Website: home-depot
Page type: delivery-shipping
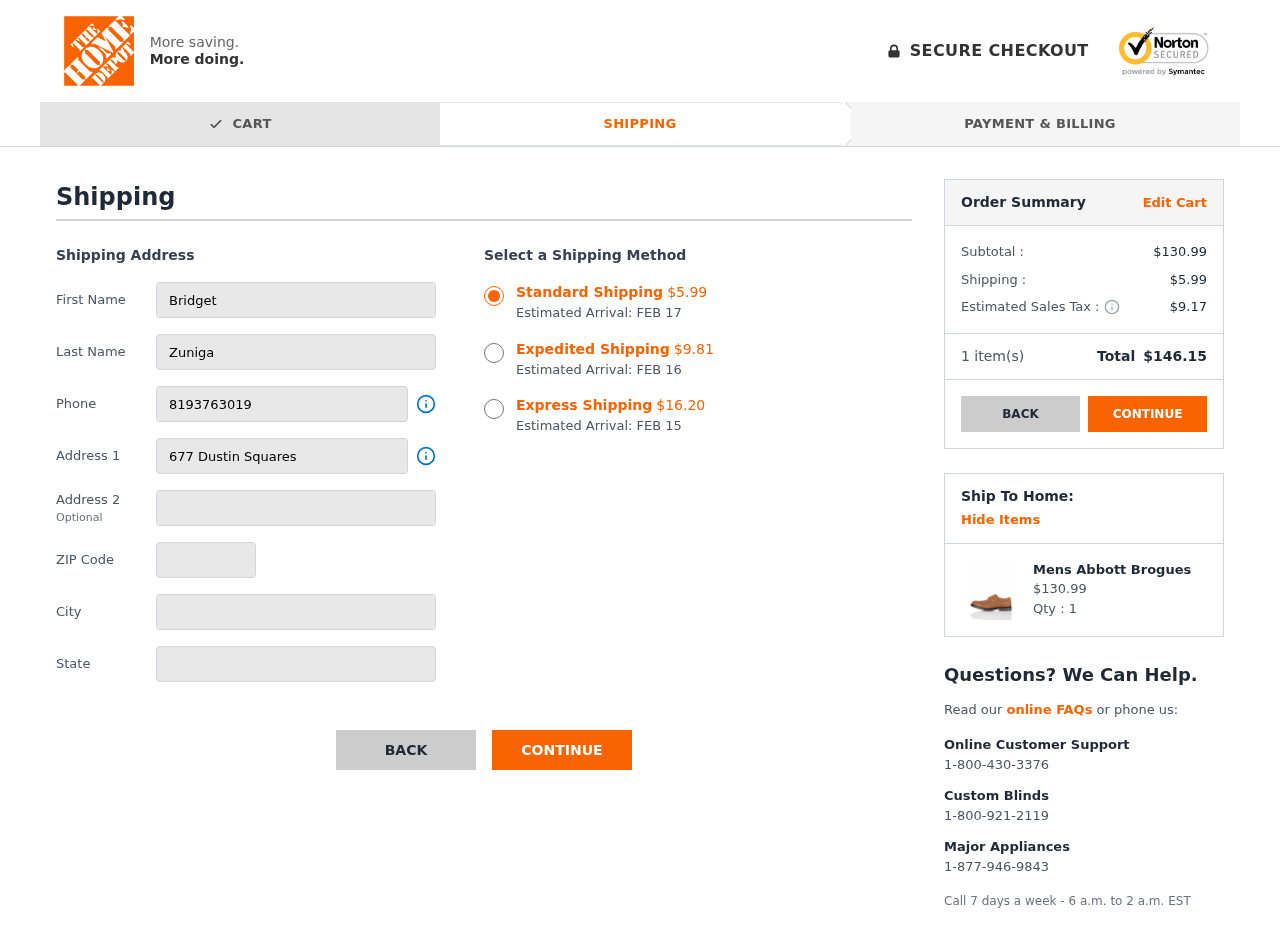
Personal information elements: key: PII_CITY
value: Port Mary
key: PII_FIRSTNAME
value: Bridget
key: PII_LASTNAME
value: Zuniga
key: PII_PHONE
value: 8193763019
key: PII_POSTCODE
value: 30504
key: PII_STATE
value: Louisiana
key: PII_STREET
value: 677 Dustin Squares
Product elements: key: PRODUCT1_NAME
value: Mens Abbott Brogues
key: PRODUCT1_PRICE
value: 130.99
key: PRODUCT1_QUANTITY
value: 1
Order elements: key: ORDER_SHIPPING_COST_STANDARD
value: $5.99
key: ORDER_DELIVERY_DATE
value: FEB 17
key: ORDER_SHIPPING_COST_EXPEDITED
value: $9.81
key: ORDER_DELIVERY_DATE_EXPEDITED
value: FEB 16
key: ORDER_SHIPPING_COST_EXPRESS
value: $16.20
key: ORDER_DELIVERY_DATE_EXPRESS
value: FEB 15
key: ORDER_SUBTOTAL
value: $130.99
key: ORDER_SHIPPING_COST
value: $5.99
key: ORDER_TAX
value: $9.17
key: ORDER_NUM_ITEMS
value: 1
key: ORDER_TOTAL
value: $146.15